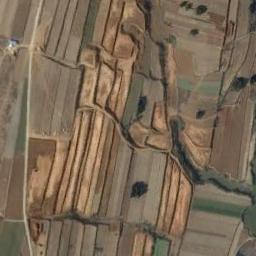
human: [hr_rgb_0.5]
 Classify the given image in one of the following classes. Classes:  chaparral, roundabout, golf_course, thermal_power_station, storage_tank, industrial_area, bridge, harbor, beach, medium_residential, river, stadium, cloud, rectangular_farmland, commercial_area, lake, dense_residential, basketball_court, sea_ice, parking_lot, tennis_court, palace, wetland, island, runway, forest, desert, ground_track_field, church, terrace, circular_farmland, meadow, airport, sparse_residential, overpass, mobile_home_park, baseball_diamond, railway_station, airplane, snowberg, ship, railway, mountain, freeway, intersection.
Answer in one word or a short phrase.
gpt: terrace